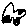
Label: car